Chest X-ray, AP view. Patient: 42 years old, sex M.
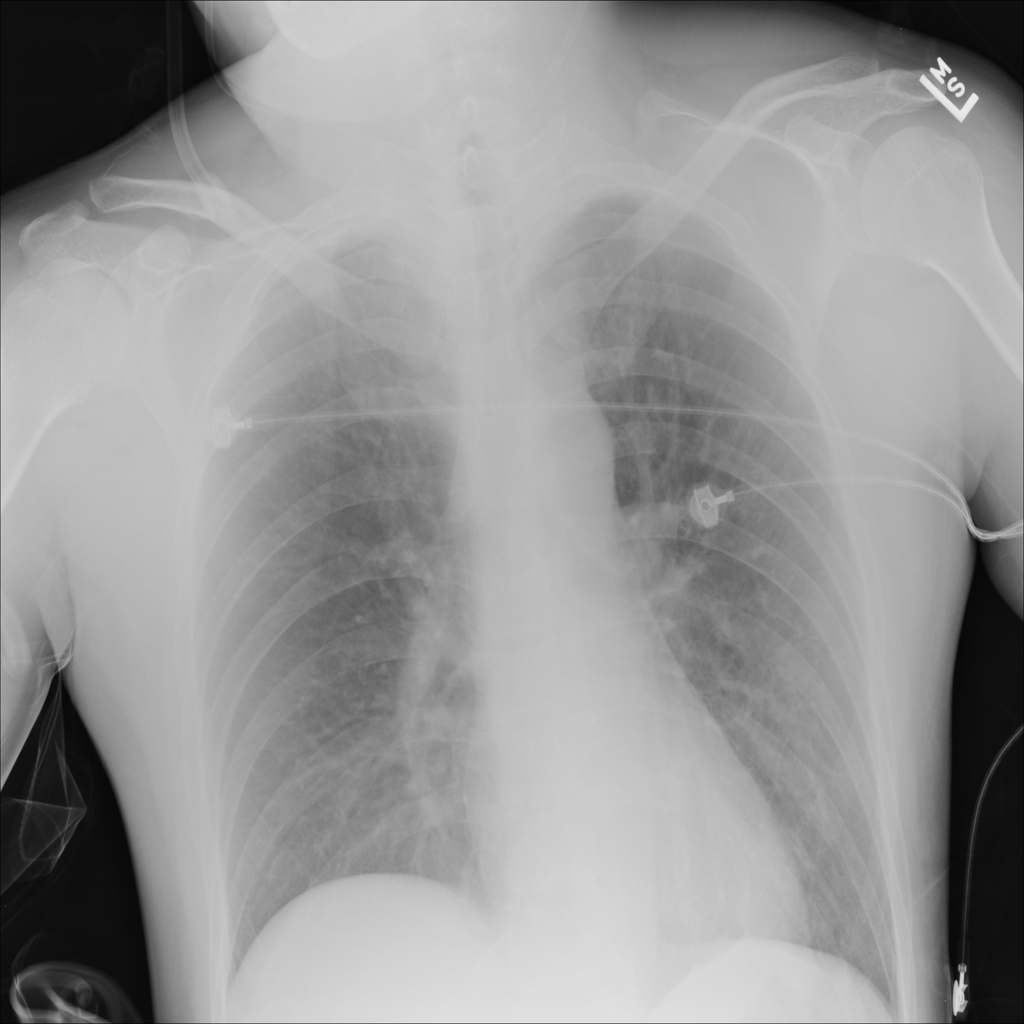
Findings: No Finding